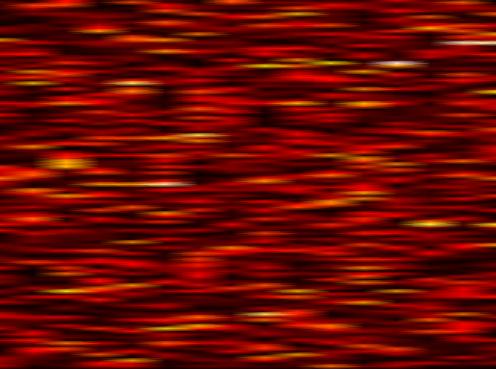
Label: UFMC